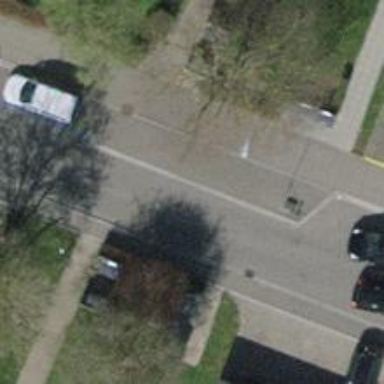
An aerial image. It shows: Traffic calming feature called choker.